Question: I'm trying to create an sprite animation inside a login window (stage) with JavaFX that plays once the user get the login and password information. I tried to use the class publish by Michael Heinrichs in his blog post about <URL>.
This is the code I have in the FXML file for the Login Stage:
'''
<GridPane alignment="CENTER" hgap="10.0" vgap="10.0" xmlns="http://javafx.com/javafx/8" xmlns:fx="http://javafx.com/fxml/1" fx:controller="crud.controller.MainController">
<padding>
<Insets bottom="25.0" left="25.0" right="25.0" top="25.0" />
</padding>
<children>
<ImageView fx:id="loginAnimationImageView" GridPane.columnIndex="0" GridPane.halignment="CENTER" GridPane.columnSpan="2" GridPane.rowIndex="0">

<Image url="@../assets/shop-sprite.png" />

<viewport>
<Rectangle2D height="130.0" width="131.0" />
</viewport>
</ImageView>
<Label text="Usuario" GridPane.columnIndex="0" GridPane.halignment="RIGHT" GridPane.rowIndex="2" />
<TextField fx:id="loginTextField" onAction="#onEnterTextFieldAction" GridPane.columnIndex="1" GridPane.rowIndex="2" />
<Label text="Contrasena" GridPane.columnIndex="0" GridPane.rowIndex="3" />
<PasswordField fx:id="passwordTextField" onAction="#onEnterPasswordFieldAction" GridPane.columnIndex="1" GridPane.rowIndex="3" />
<Button fx:id="loginButton" onAction="#loginButtonAction" text="Ingresar" GridPane.columnIndex="0" GridPane.columnSpan="2" GridPane.halignment="CENTER" GridPane.rowIndex="5" />
</children>
</GridPane>
'''
Inside the controller class I tried to create a launching method but firt, I have not idea how to launch it at the same time the stage open itself, and second, when I try to call the method from a button it tries to render the image (modify the space need it for the image) but it show nothing.
Here's the code:
'''
@FXML private void launchAnimation() {
loginAnimationImageView = new ImageView(IMAGE);
loginAnimationImageView.setViewport(new Rectangle2D(OFFSET_X, OFFSET_Y, WIDTH, HEIGHT));
final Animation animacion = new SpriteAnimation(
loginAnimationImageView,
Duration.millis(1000.0),
COUNT, COLUMNS,
OFFSET_X, OFFSET_Y,
WIDTH, HEIGHT
);
animacion.setCycleCount(Animation.INDEFINITE);
animacion.play();
}
'''
Finally, here are the constant declarations:
'''
private static final Image IMAGE = new Image("https://i.cloudup.com/1VA2FCnqY6-2000x2000.png");
private static final int COLUMNS = 4;
private static final int COUNT = 12;
private static final int OFFSET_X = 0;
private static final int OFFSET_Y = 0;
private static final int WIDTH = 131;
private static final int HEIGHT = 125;
'''
This is how the login stage looks right now, and I want to animate the logo I have for it:

Can you guys help me to understand how to use the image view with this case?
There's any change I can use ImageView to create this kind of effect or I'm just wasting my time?
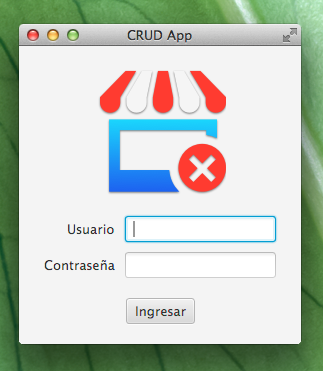
Answer: I made it, I could make this simple animation work with JavaFX using <URL> and I want to share with you in case you want to accomplish something similar
<URL>
First of all I created the FXML file for the login stage with this code (keep in mind that you have to set the correct location for your controller class and your image file)
'''
<?xml version="1.0" encoding="UTF-8"?>
<?import java.lang.*?>
<?import javafx.geometry.*?>
<?import javafx.scene.control.*?>
<?import javafx.scene.image.*?>
<?import javafx.scene.layout.*?>
<GridPane alignment="CENTER" hgap="10.0" vgap="10.0" xmlns="http://javafx.com/javafx/8" xmlns:fx="http://javafx.com/fxml/1" fx:controller="package.Controller">
<padding>
<Insets bottom="25.0" left="25.0" right="25.0" top="25.0" />
</padding>
<children>
<ImageView fx:id="loginAnimationImageView" GridPane.columnIndex="0" GridPane.halignment="CENTER" GridPane.columnSpan="2" GridPane.rowIndex="0">

<Image url="@route/to/shop-sprite.png" />

<viewport>
<Rectangle2D minX="0" minY="0" height="130.0" width="130.0" />
</viewport>
</ImageView>
<Label text="Usuario" GridPane.columnIndex="0" GridPane.halignment="RIGHT" GridPane.rowIndex="2" />
<TextField fx:id="loginTextField" onAction="#onEnterTextFieldAction" GridPane.columnIndex="1" GridPane.rowIndex="2" />
<Label text="Contrasena" GridPane.columnIndex="0" GridPane.rowIndex="3" />
<PasswordField fx:id="passwordTextField" onAction="#onEnterPasswordFieldAction" GridPane.columnIndex="1" GridPane.rowIndex="3" />
<Button fx:id="loginButton" onAction="#loginButtonAction" text="Ingresar" GridPane.columnIndex="0" GridPane.columnSpan="2" GridPane.halignment="CENTER" GridPane.rowIndex="5" />
</children>
</GridPane>
'''
Now we have to set our controller using the Animation Class created by which I linked in the question above.
this animation will be launch with the login button once the login and password information will be verified, so you have to set the code to accomplish this in your own app.
So here is the code for the controller:
'''
public class MainController {
private static final int COLUMNS = 4;
private static final int COUNT = 12;
private static final int OFFSET_X = 0;
private static final int OFFSET_Y = 0;
private static final int WIDTH = 130;
private static final int HEIGHT = 130;
@FXML private ImageView loginAnimationImageView;
@FXML private TextField loginTextField;
@FXML private PasswordField passwordTextField;
@FXML private Button loginButton;
@FXML protected void onEnterTextFieldAction(ActionEvent actionEvent) {
}
@FXML protected void onEnterPasswordFieldAction(ActionEvent actionEvent) {
}
@FXML protected void loginButtonAction(ActionEvent actionEvent) {
final Animation animation = new SpriteAnimation(
loginAnimationImageView,
Duration.millis(400.0),
COUNT, COLUMNS,
OFFSET_X, OFFSET_Y,
WIDTH, HEIGHT
);
animation.setCycleCount(1);
animation.play();
}
}
'''
That's it, there's nothing else you have to do to create this simple animation for any of your JavaFX apps. Enjoy it!